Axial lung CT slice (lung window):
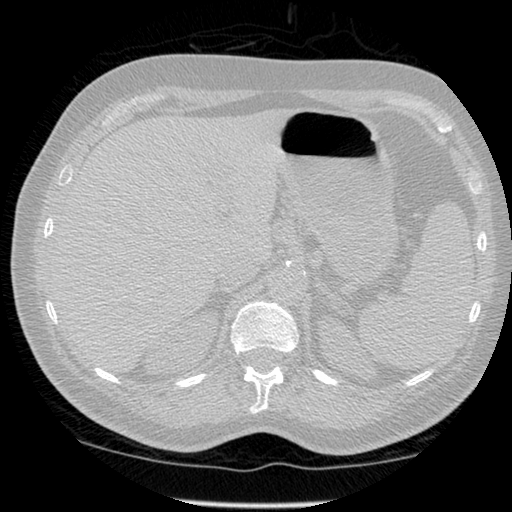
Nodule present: no